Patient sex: M
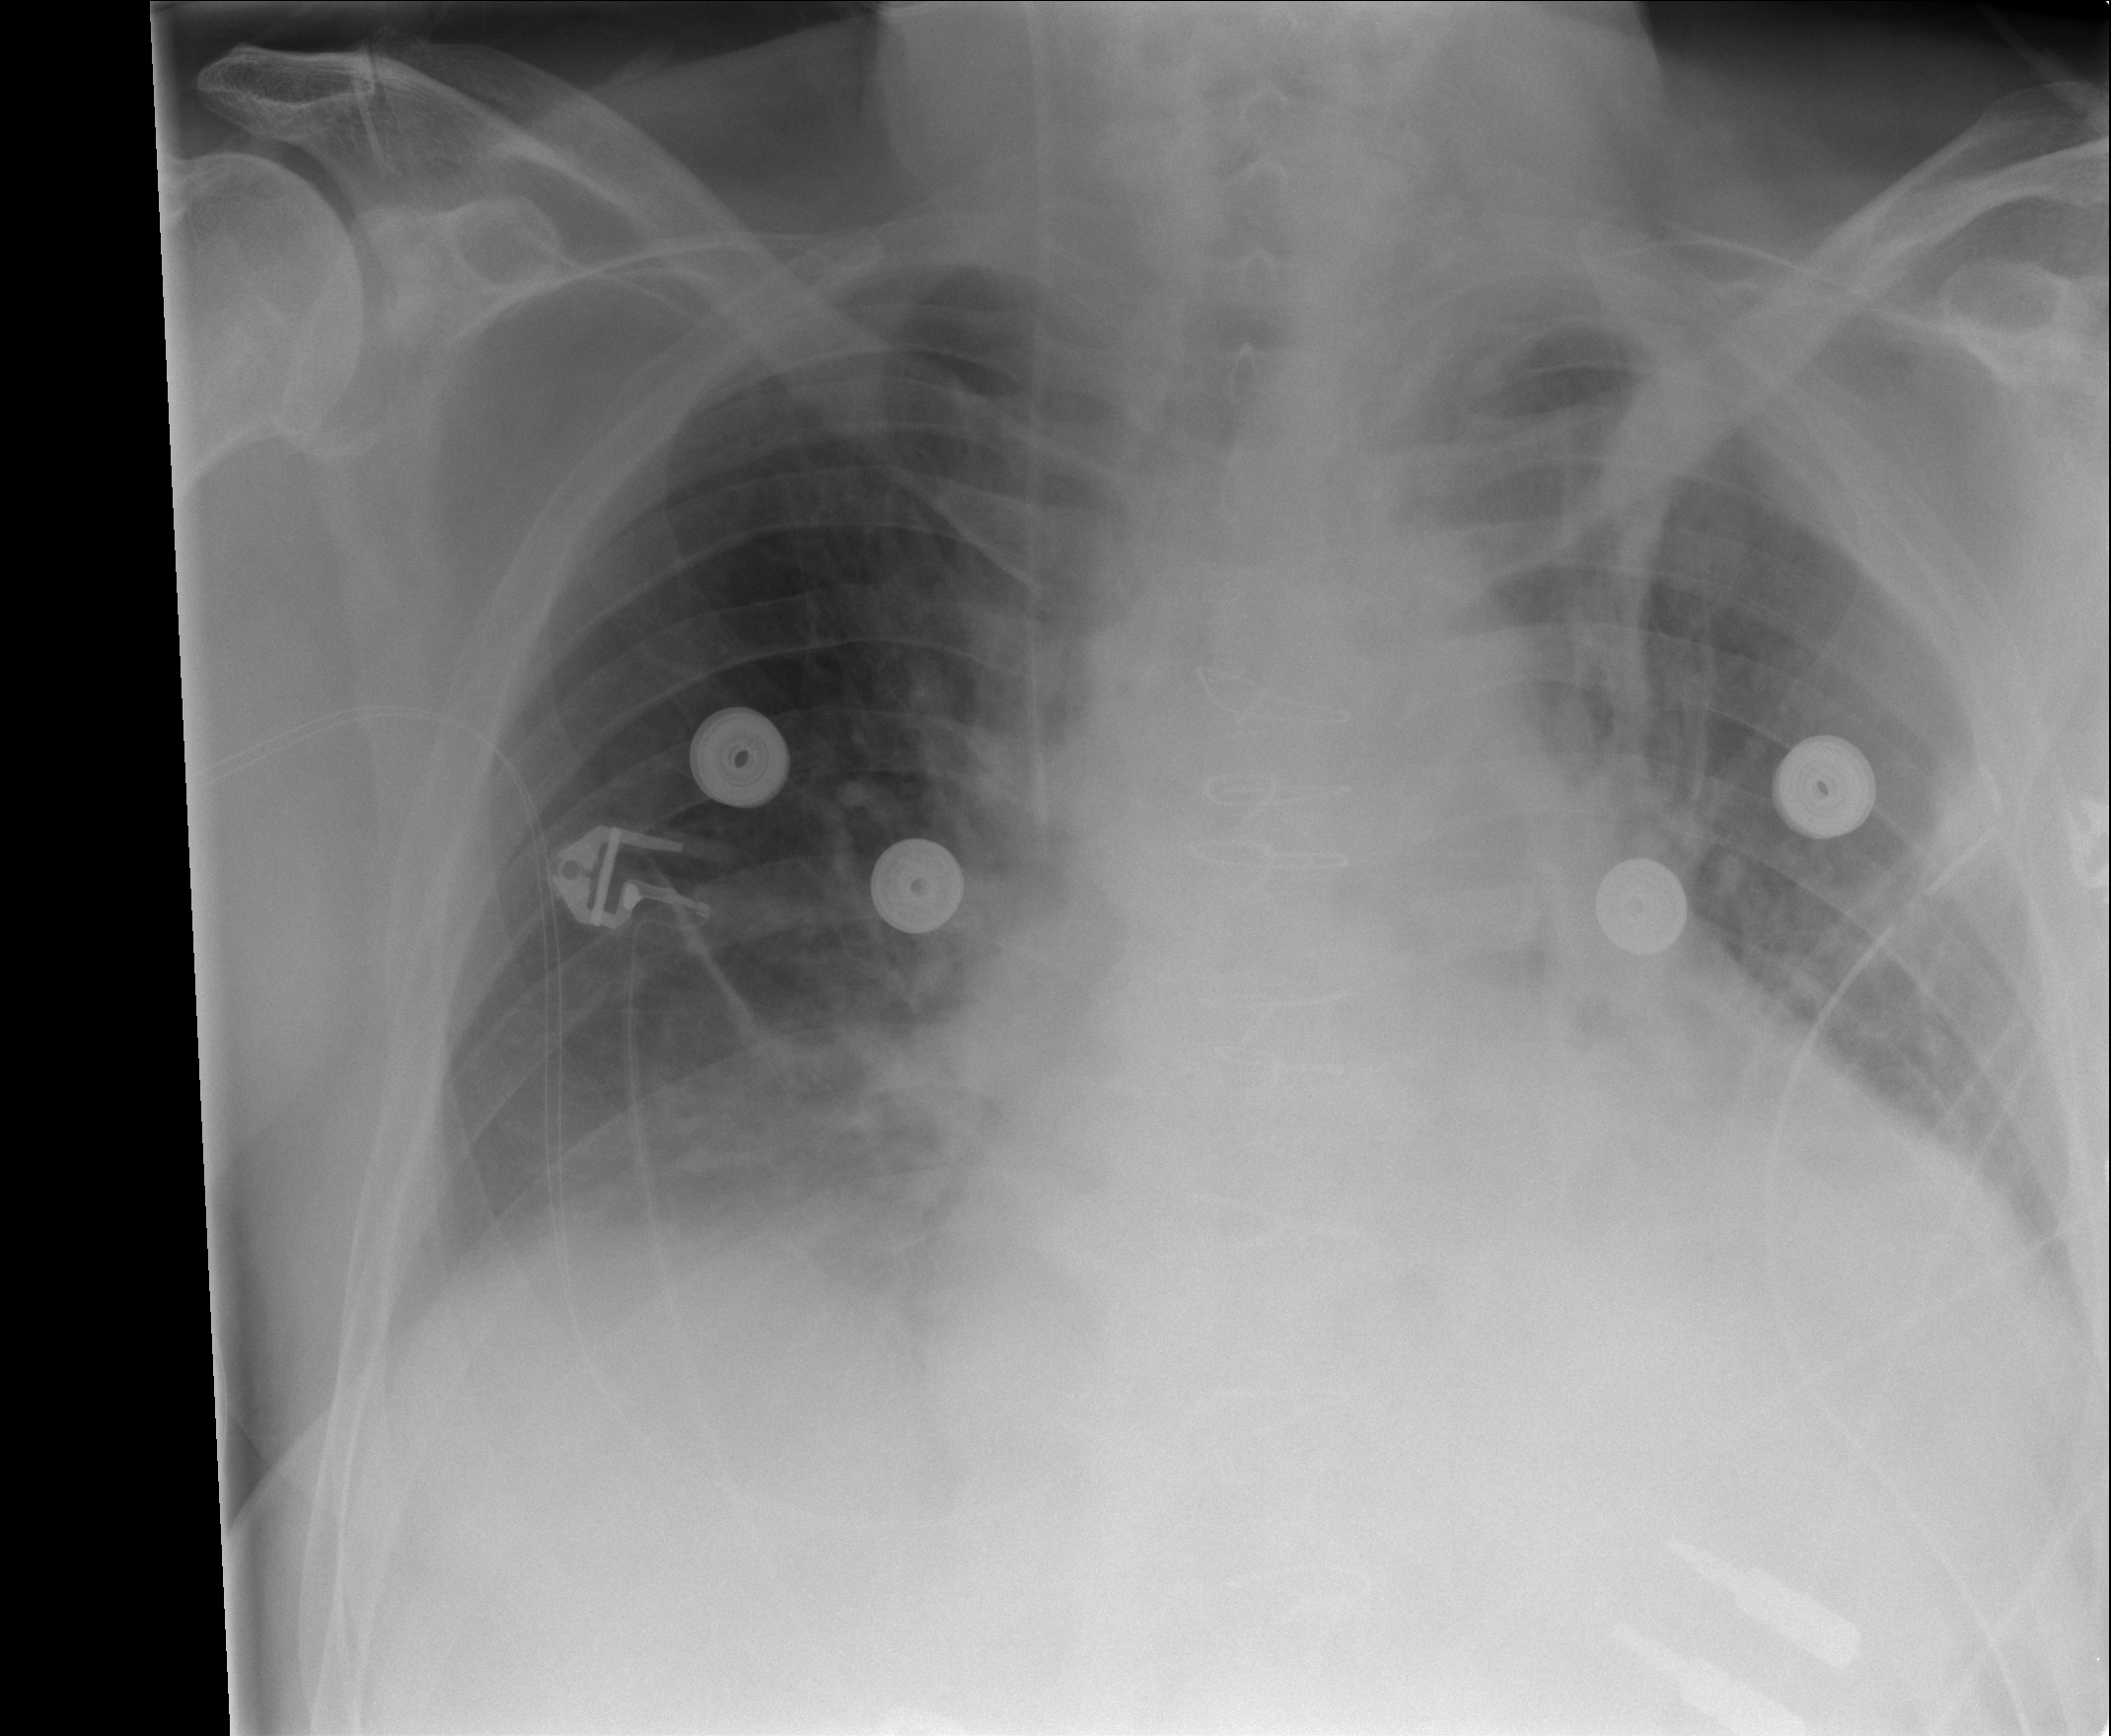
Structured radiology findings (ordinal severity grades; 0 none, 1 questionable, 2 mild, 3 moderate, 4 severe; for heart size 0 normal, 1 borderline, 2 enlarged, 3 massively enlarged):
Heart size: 2
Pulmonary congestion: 2
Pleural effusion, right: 2
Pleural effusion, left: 2
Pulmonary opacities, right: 1
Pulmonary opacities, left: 2
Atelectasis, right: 3
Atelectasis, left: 2